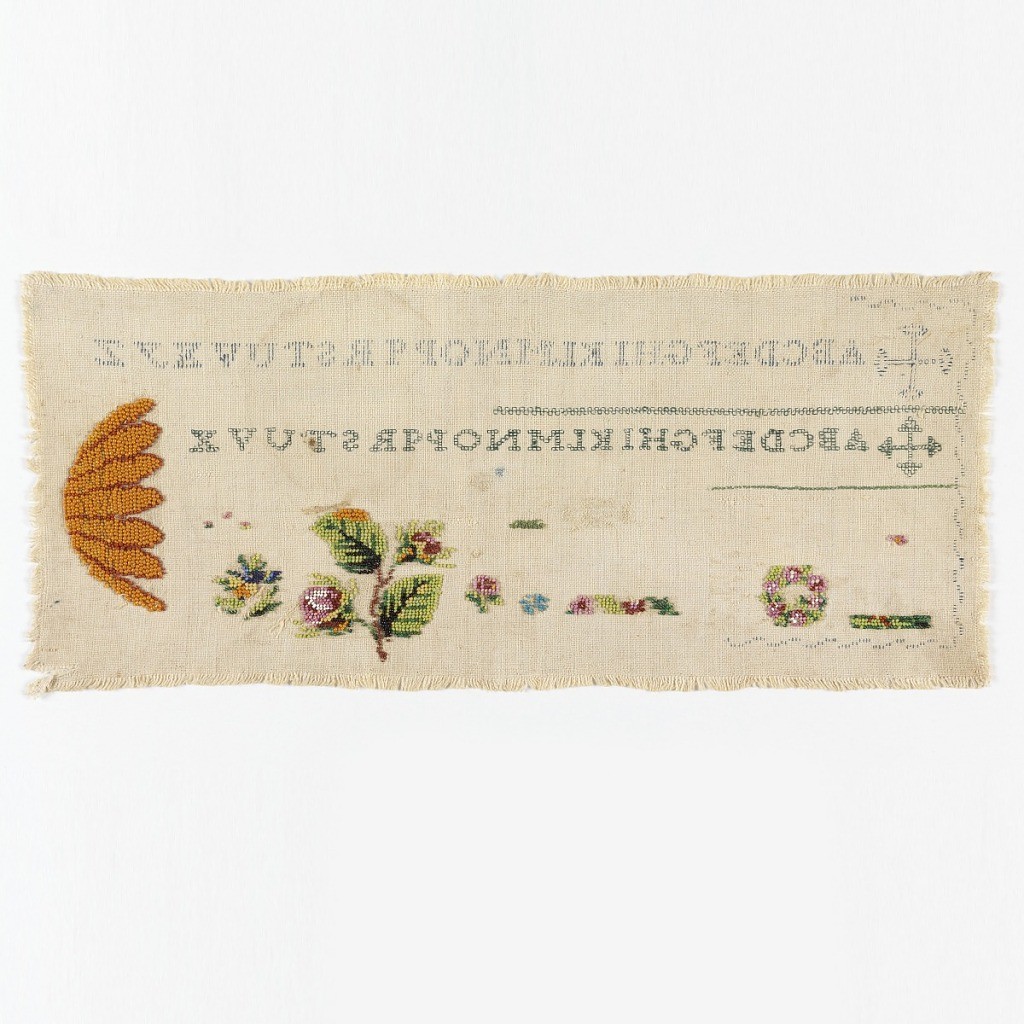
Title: Sampler
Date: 19th century
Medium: silk embroidery, glass beads, cotton foundation Technique: cross stitch and beadwork on plain weave
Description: Two alphabets and borders of cross stitch on one side. Other side has flowers in beadwork.